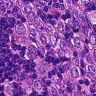
Metastatic tissue present: yes